Question: I have the following column in a DataTable:

The problem is when I click the blue area, it first sorts the column and then opens the select options.
I tried adding 'event.stopPropagation();return false' to the events 'onclick', 'onkeyup' and 'onkeydown' of my 'p:selectOneMenu' but no success. I thought it was bubbling until the column and then sorting it but it seems that is not the case.
I think that is a bug, but I only have time to an workaround.
Does anyone have experienced it and know how to fix it ?
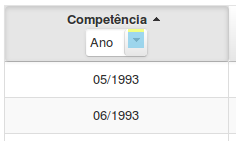
Answer: 5.1 seems to have fixed it.
There are many other bugs, but this one have been fixed.
Some known bugs and fixed by myself (I just overwrote the js code):
- - - - -